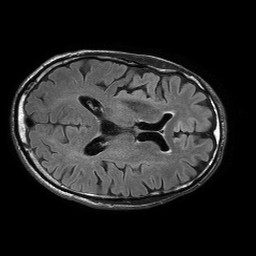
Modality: FLAIR
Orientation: axial
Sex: male
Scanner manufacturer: philips
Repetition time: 11 s
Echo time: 0.125 s